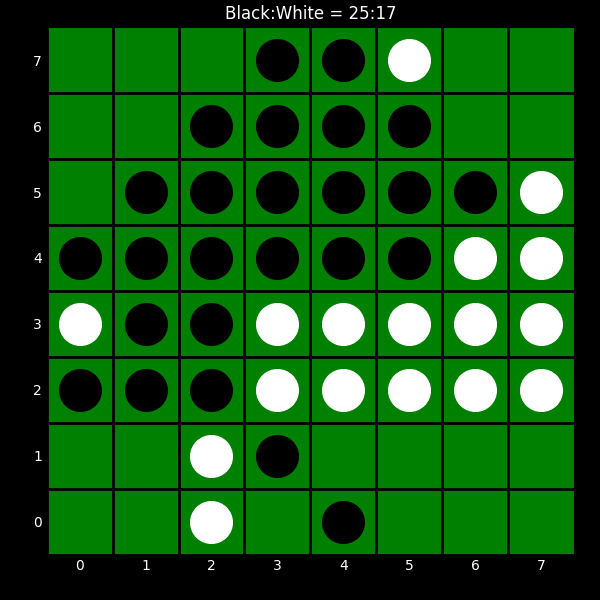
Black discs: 25
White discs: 17